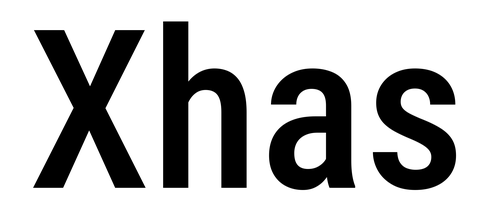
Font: Roboto_Condensed_Medium